The plot shows how the frequency content of a bearing vibration signal evolves over time (STFT spectrogram). Classify the bearing condition as one of: normal, inner_race, outer_race, ball.
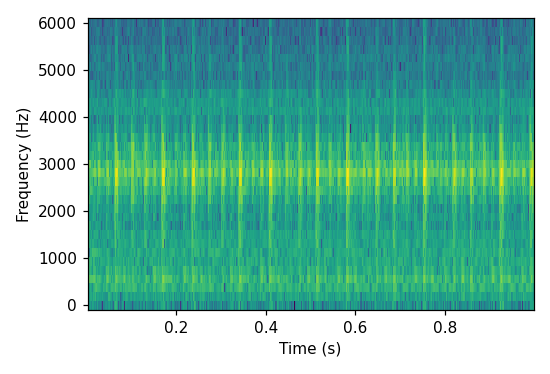
Answer: outer_race